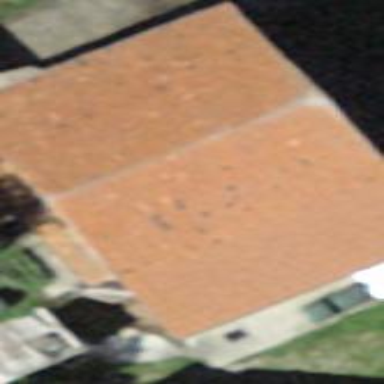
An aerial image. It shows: Simple house.